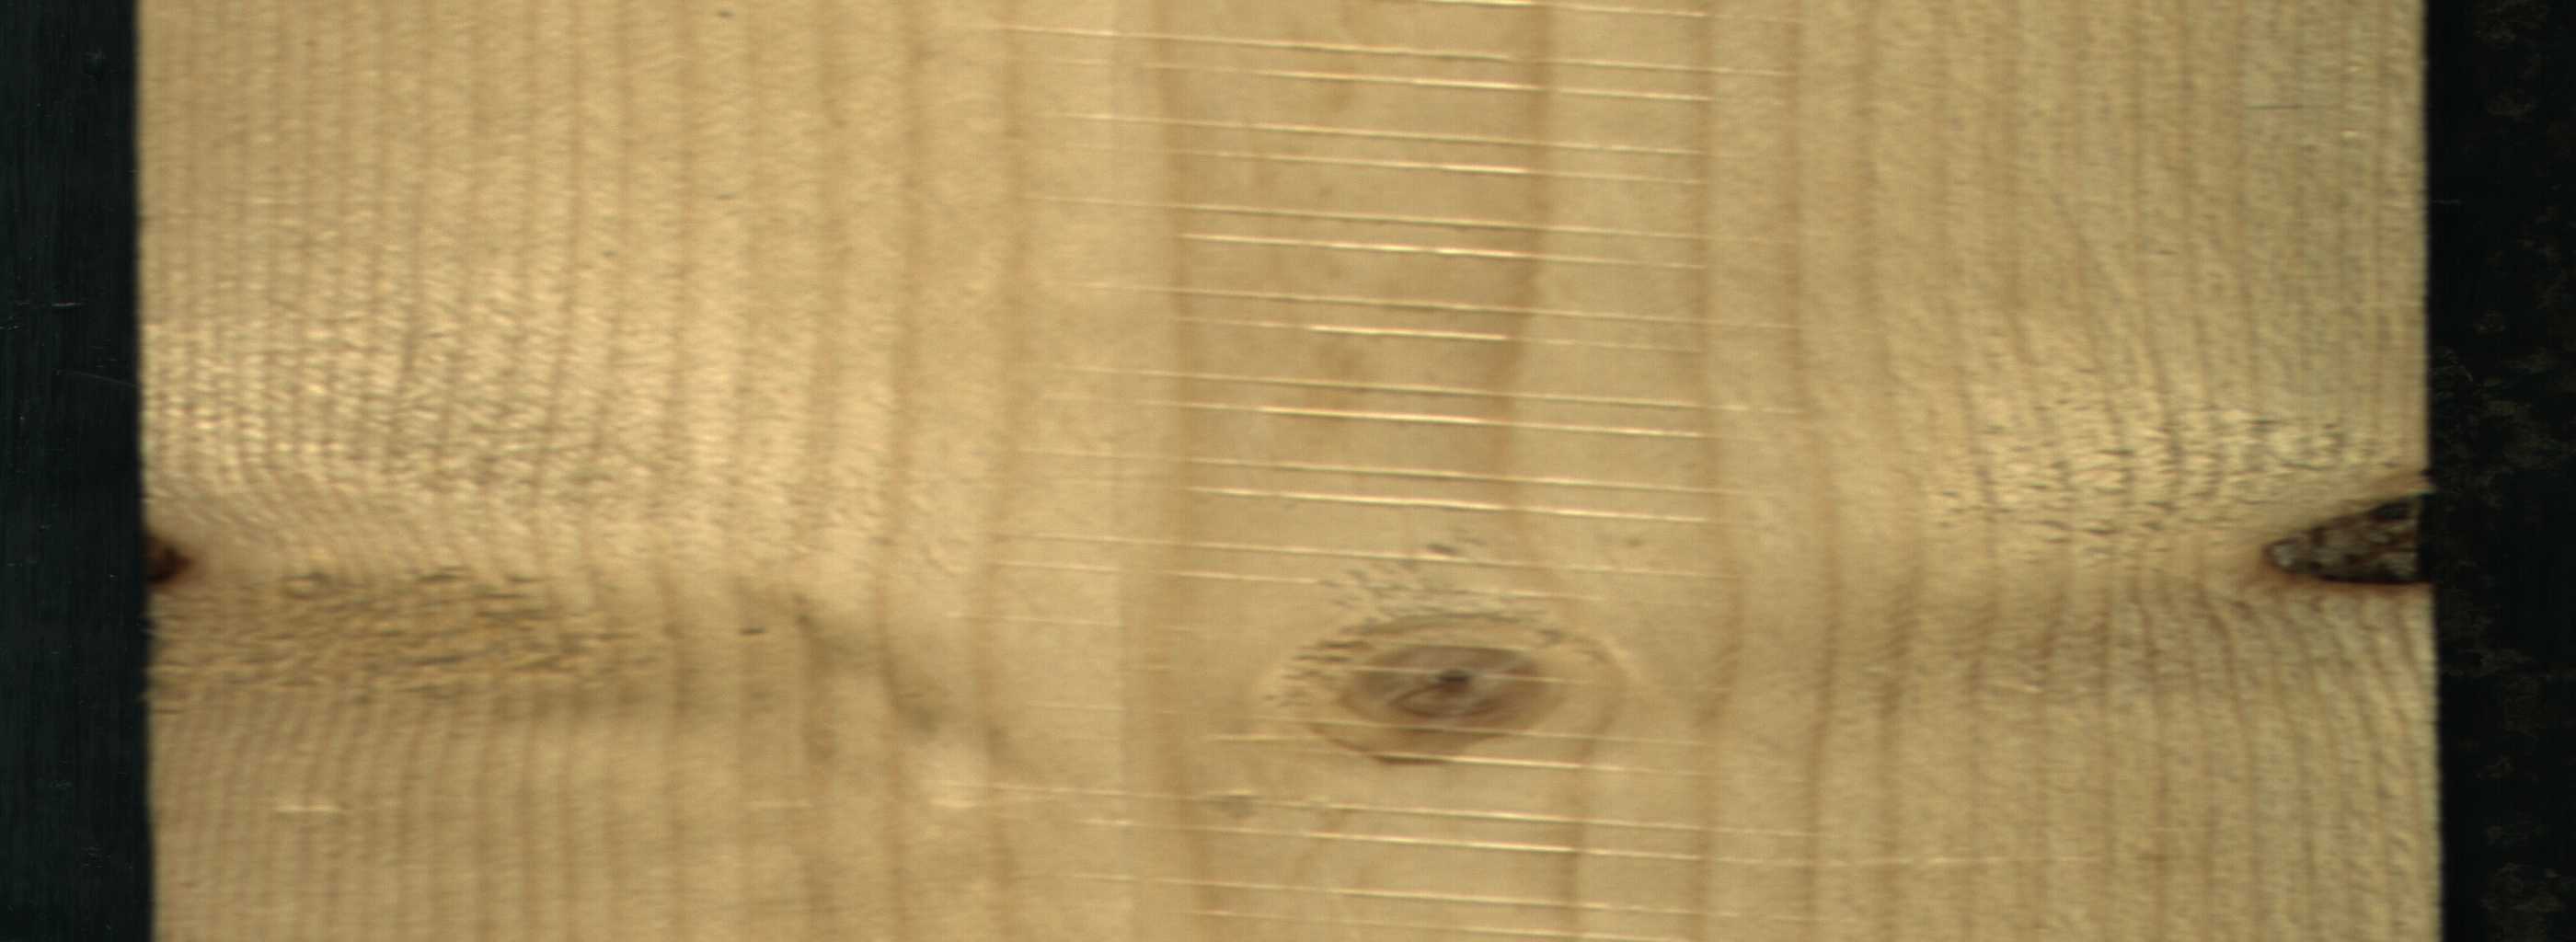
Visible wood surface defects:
Dead_Knot
Live_Knot
Live_Knot